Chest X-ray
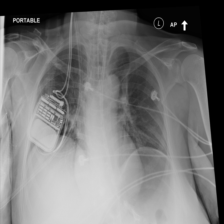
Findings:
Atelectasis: negative
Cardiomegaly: negative
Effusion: negative
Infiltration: negative
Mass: negative
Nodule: negative
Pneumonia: negative
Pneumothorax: negative
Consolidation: negative
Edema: negative
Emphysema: negative
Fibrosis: negative
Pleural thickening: negative
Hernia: negative